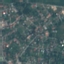
Land use / land cover class: Residential